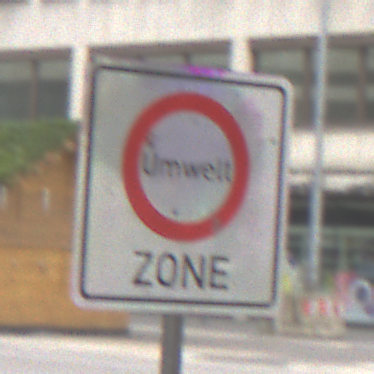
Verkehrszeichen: BeginnUmweltzone
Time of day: Midday
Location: Outdoor (Urban)
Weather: Overcast
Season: NotSpecified
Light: Natural